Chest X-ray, PA view. Patient: 56 years old, sex F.
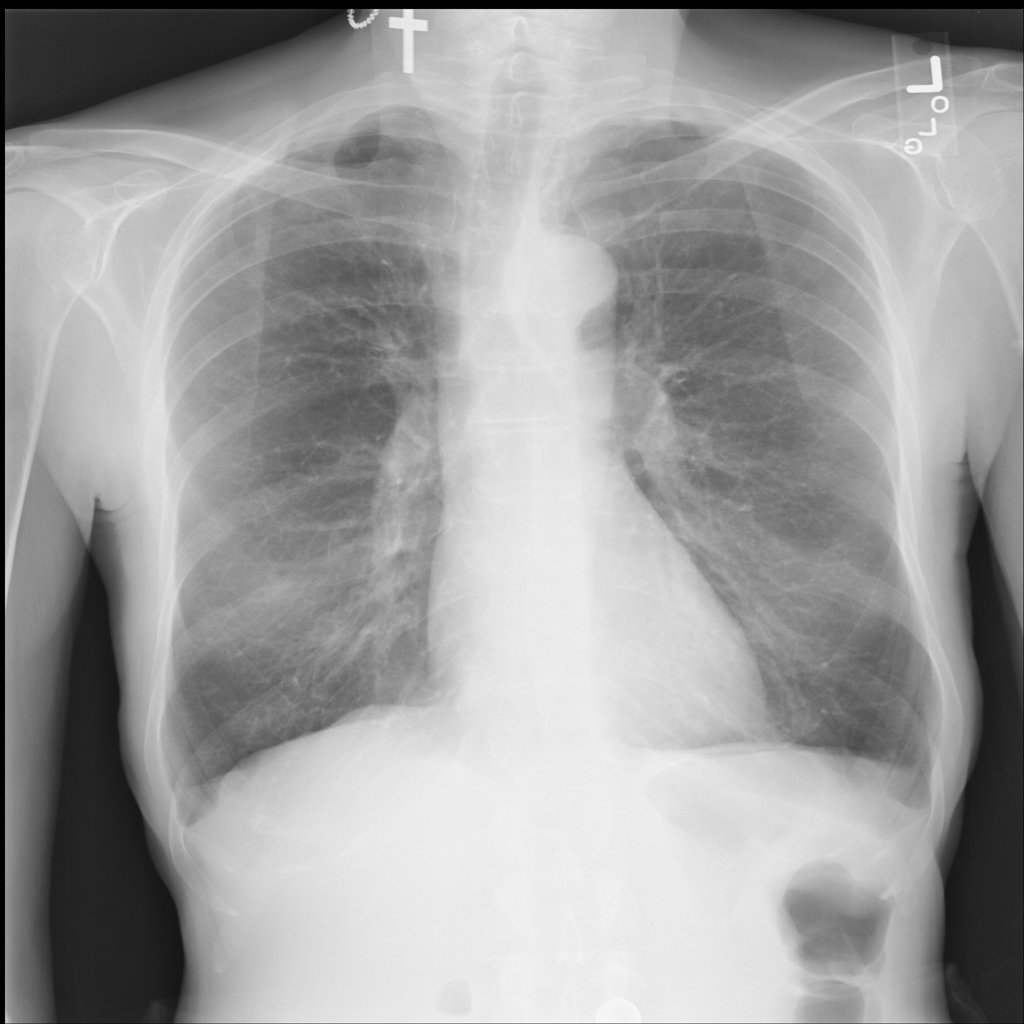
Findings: No Finding